Question: I have tried the 'liferay-ui:search-container' to fetch and display the database table records on UI in a table/grid format. By using the 'liferay-ui:search-container' I am getting the output as shown below,

I am fetching the USER_ table records in the above screen shot.
I wanted to make the grid columns dynamic like, I wanted to enable an option for end user to remove the unwanted columns and add the wanted columns in the respective grid/table.
In the above screen shot the the following columns are showing in a grid.
'''
First Name, Last Name, Screen Name, Job Title, Organization, User Groups
'''
Now If user wants to remove 'Job Title' and wants to add 'Greetings and Mail Address' columns on UI with click events with out touching/ modifying the code.
How can I implement this feature?
I need to implement this feature for custom models.
1) Is there any api/methods to implement/enable this feature?
2) If not how can I do implement the steps? Any suggestions or steps to achieve this task?
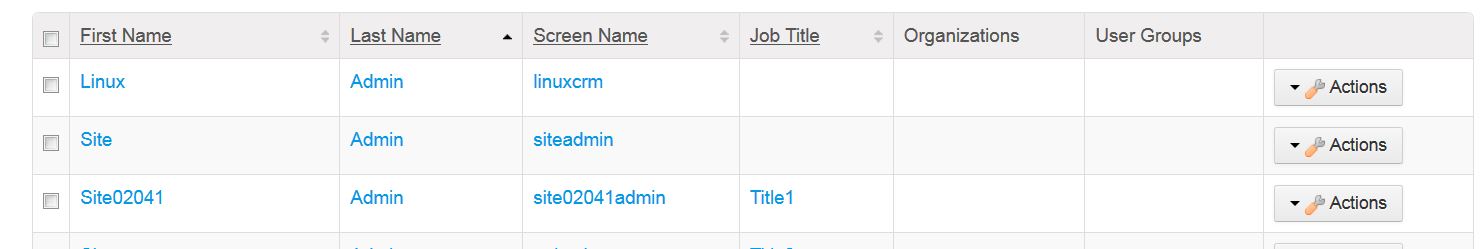
Answer: This can be achieved by adding a configuration page to your portlet.
You can develop portlet configuration page which can have required options to be configured and save as portlet preferences.
Later on while displaying the search container you can retrieve the portlet preferences and display only those columns which were selected in the configuration form.
Here is a link on how to develop the portlet configuration using portlet preferences: <URL>